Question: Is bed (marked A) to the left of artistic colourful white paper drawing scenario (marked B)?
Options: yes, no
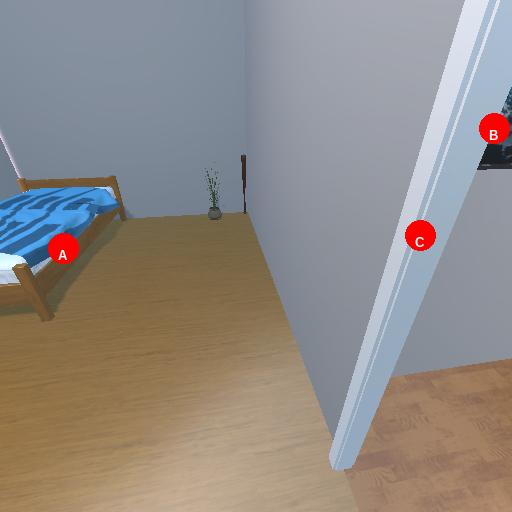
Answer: yes